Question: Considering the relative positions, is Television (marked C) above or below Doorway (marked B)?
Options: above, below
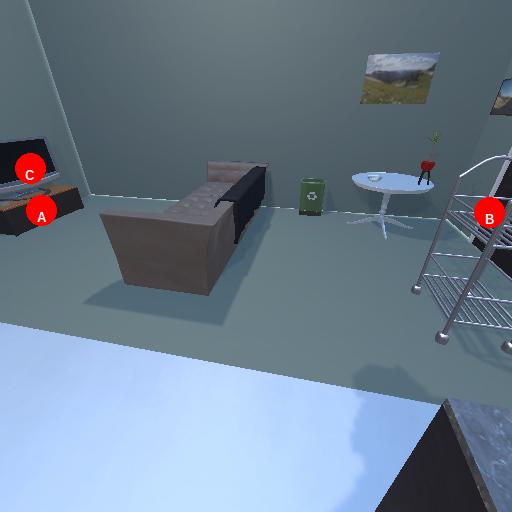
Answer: above